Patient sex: M
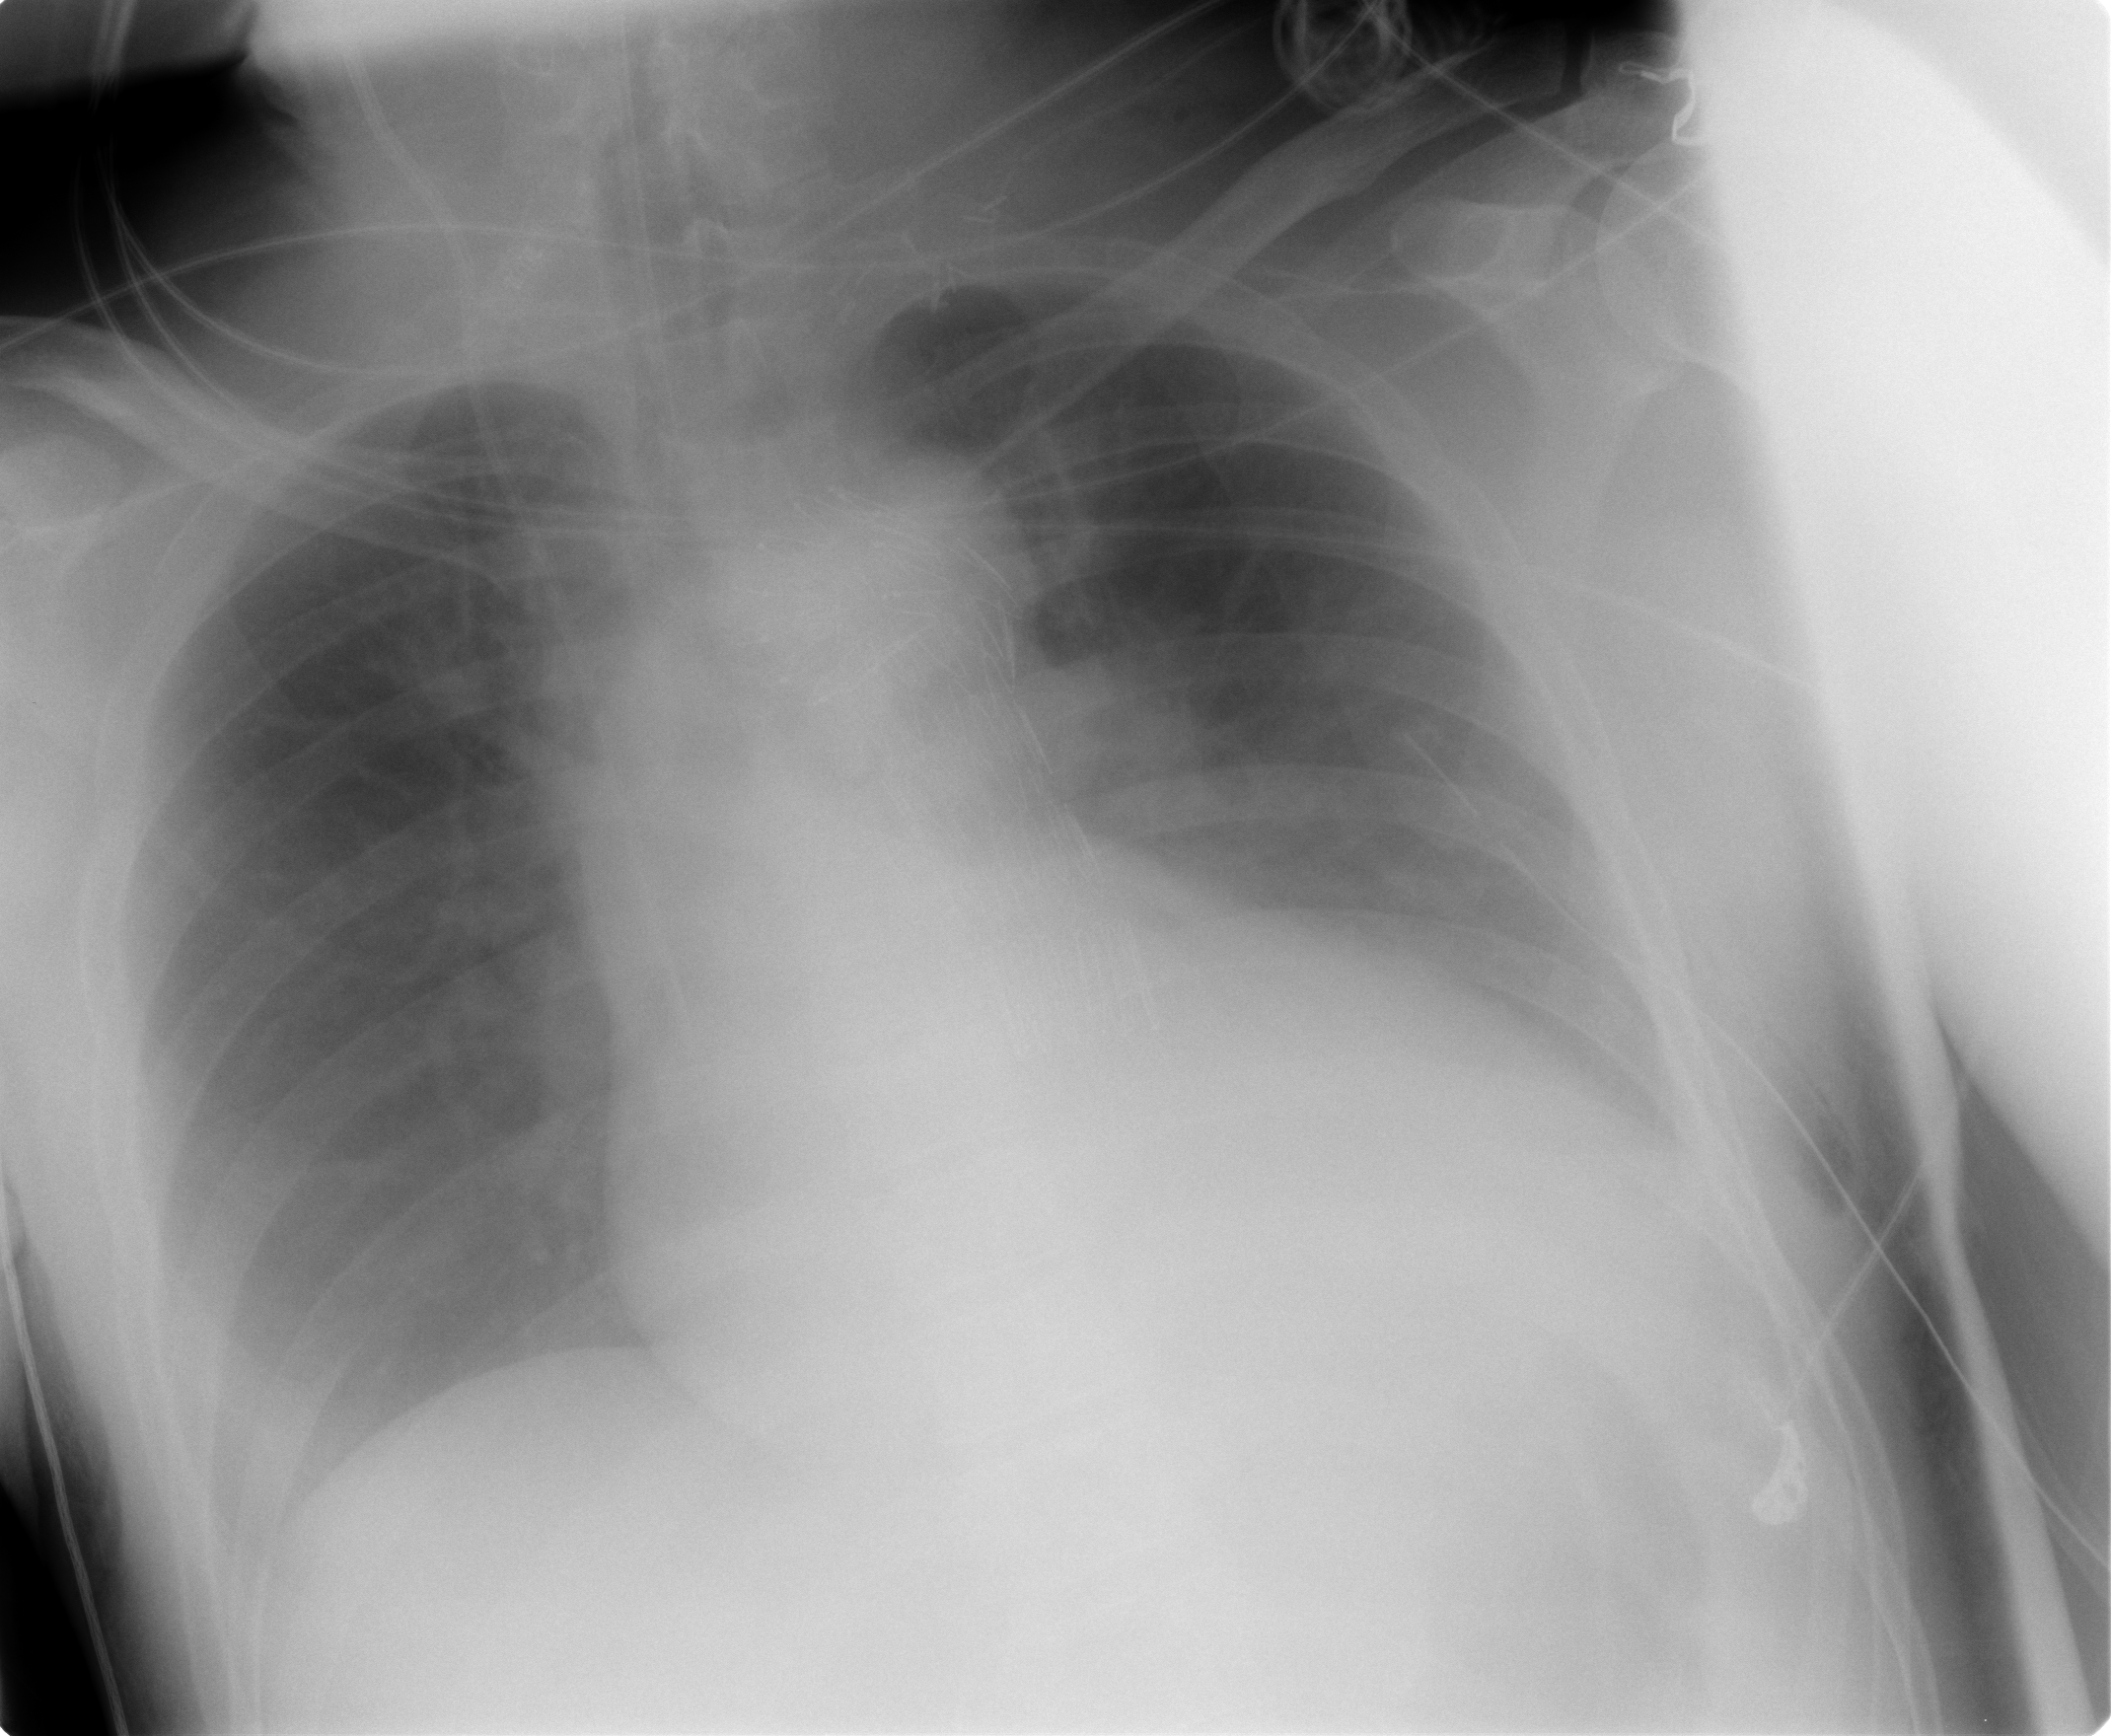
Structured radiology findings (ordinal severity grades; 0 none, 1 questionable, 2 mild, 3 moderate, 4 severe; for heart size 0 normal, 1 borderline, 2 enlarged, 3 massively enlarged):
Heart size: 2
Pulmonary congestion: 2
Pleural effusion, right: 2
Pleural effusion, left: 2
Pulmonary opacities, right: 0
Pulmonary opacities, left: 0
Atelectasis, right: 0
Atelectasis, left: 0